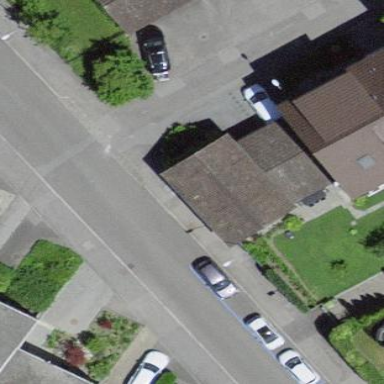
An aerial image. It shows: Gabled building with roof made of roof tiles.